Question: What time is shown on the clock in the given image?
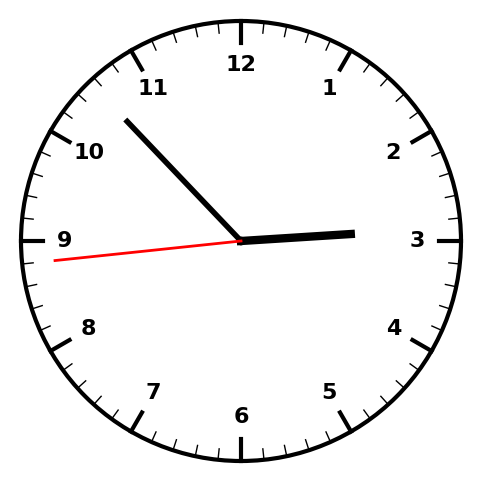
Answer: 02:52:44